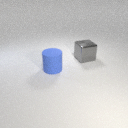
large blue rubber cylinder in front of large gray metal cube